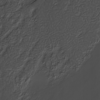
Label: not_dusty